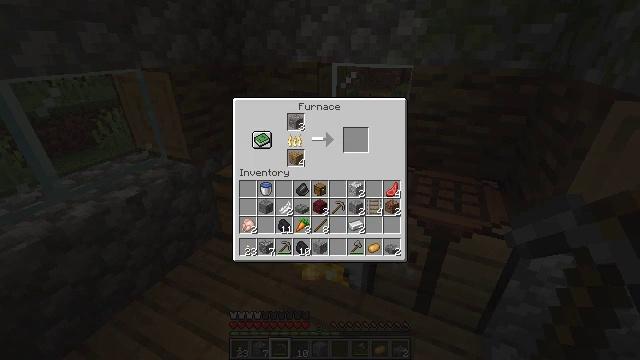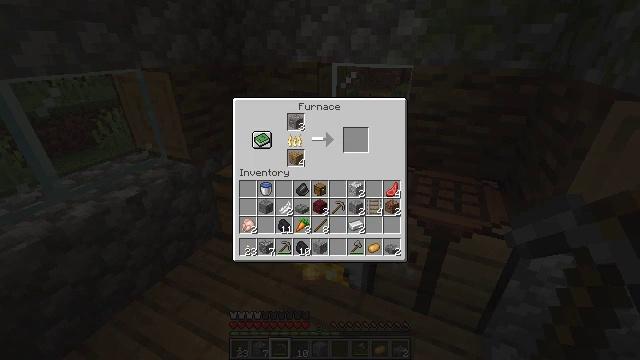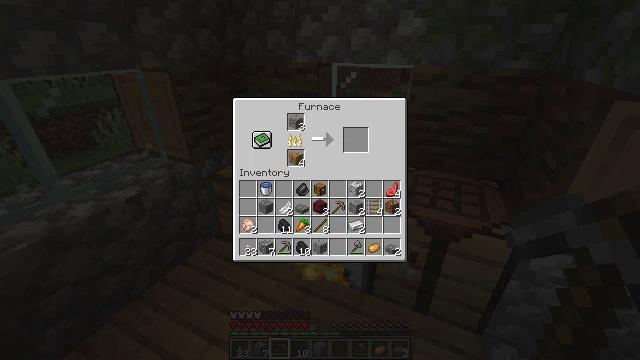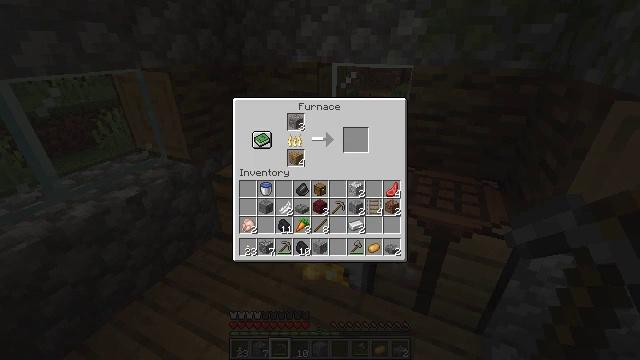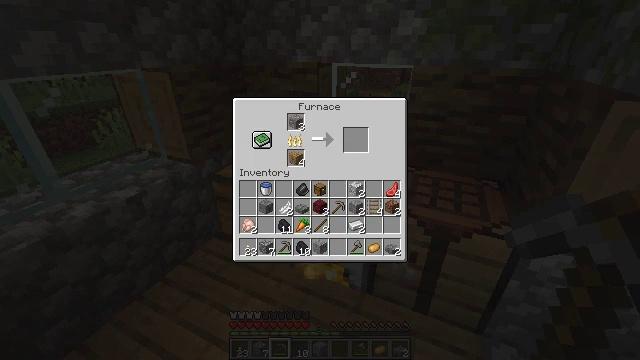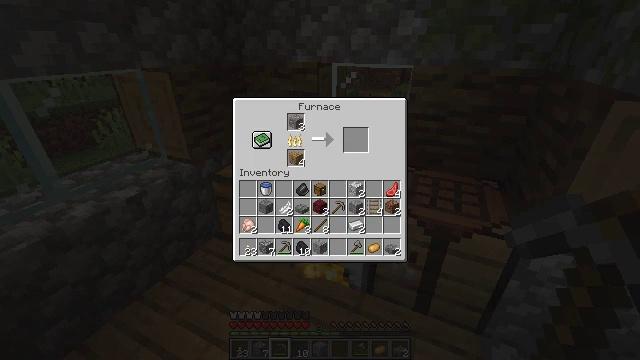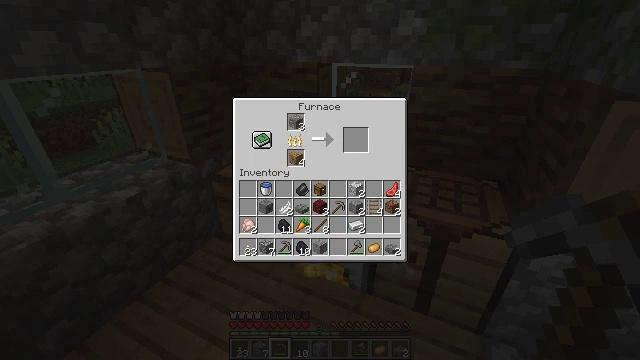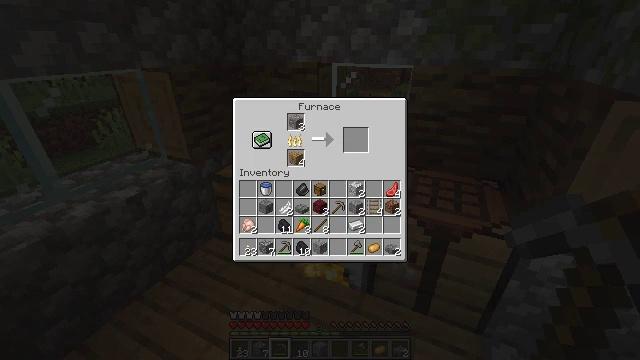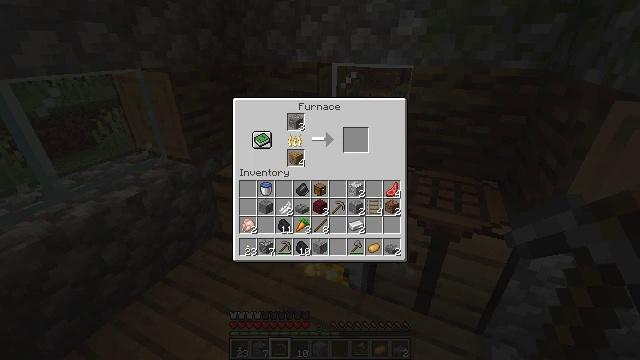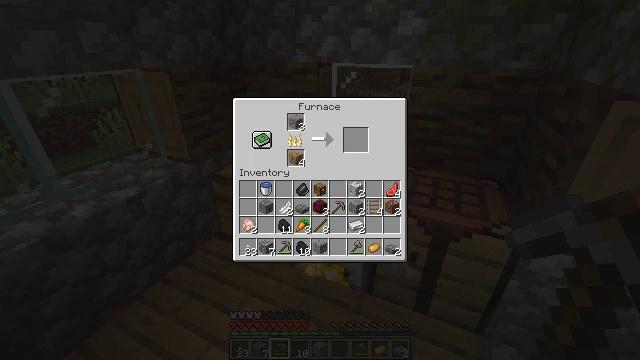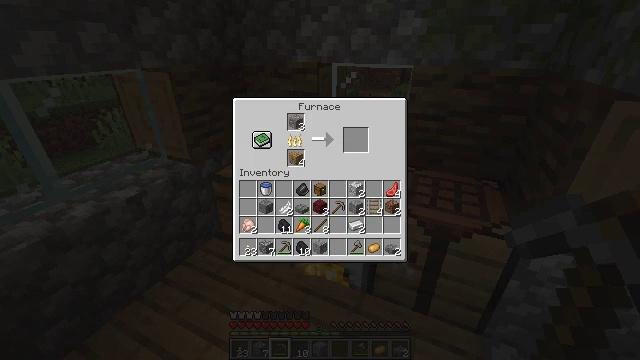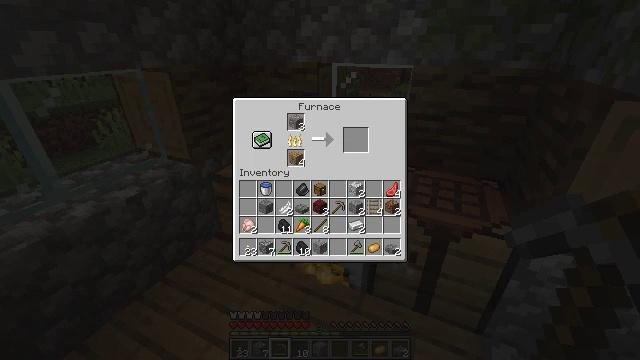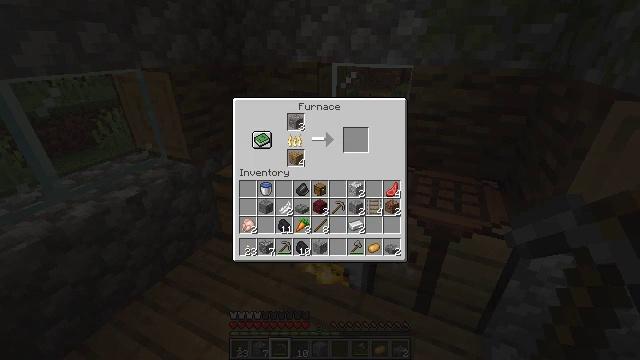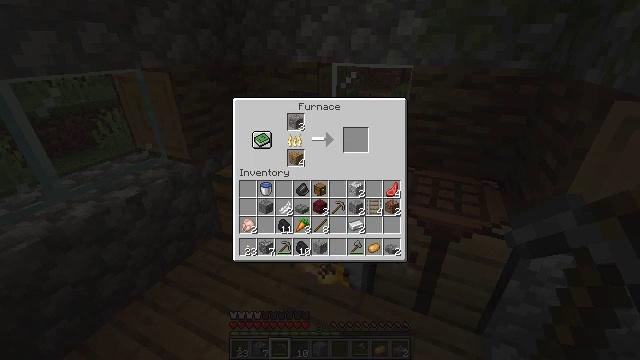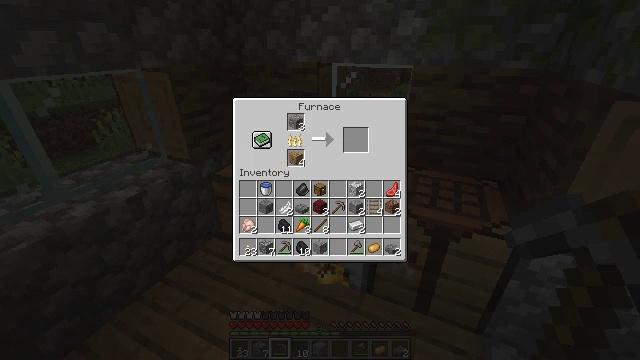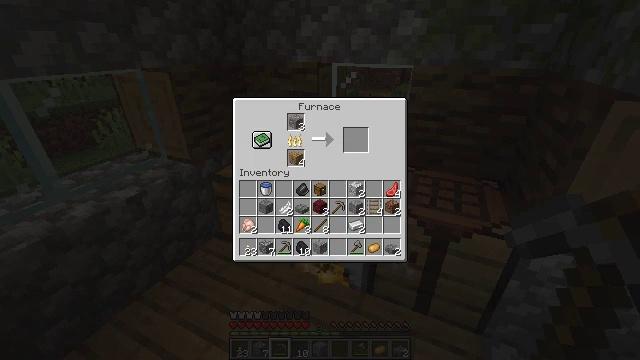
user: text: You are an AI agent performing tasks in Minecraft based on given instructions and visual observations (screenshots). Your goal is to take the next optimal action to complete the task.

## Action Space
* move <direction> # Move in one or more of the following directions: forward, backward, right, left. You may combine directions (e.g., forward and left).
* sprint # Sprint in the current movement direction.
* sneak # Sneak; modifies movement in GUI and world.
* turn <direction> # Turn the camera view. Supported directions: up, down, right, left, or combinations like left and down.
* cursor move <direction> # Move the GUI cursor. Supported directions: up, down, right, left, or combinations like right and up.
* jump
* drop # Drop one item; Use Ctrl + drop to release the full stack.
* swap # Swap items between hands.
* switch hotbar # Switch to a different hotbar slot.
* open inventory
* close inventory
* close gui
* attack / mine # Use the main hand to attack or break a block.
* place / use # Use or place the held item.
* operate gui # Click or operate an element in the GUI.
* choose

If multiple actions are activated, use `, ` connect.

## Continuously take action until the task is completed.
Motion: motion action
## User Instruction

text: Collect carrots by breaking the crop.
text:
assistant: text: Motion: no_op
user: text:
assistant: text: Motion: no_op
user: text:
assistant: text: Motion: no_op
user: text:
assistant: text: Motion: no_op
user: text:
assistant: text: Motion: no_op
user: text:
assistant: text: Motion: no_op
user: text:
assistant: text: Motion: no_op
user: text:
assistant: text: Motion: no_op
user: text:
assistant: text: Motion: no_op
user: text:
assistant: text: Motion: no_op
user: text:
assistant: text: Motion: no_op
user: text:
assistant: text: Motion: no_op
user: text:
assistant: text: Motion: no_op
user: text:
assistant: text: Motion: no_op
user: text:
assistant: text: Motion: no_op
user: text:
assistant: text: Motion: open inventory
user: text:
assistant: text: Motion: open inventory
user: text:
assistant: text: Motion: open inventory
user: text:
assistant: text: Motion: open inventory
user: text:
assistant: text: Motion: open inventory
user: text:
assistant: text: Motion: open inventory
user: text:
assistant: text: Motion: no_op
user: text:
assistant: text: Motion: no_op
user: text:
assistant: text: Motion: turn right
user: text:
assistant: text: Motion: no_op
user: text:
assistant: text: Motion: turn right and down
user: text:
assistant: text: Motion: no_op
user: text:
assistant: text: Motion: no_op
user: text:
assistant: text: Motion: no_op
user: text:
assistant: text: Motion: no_op